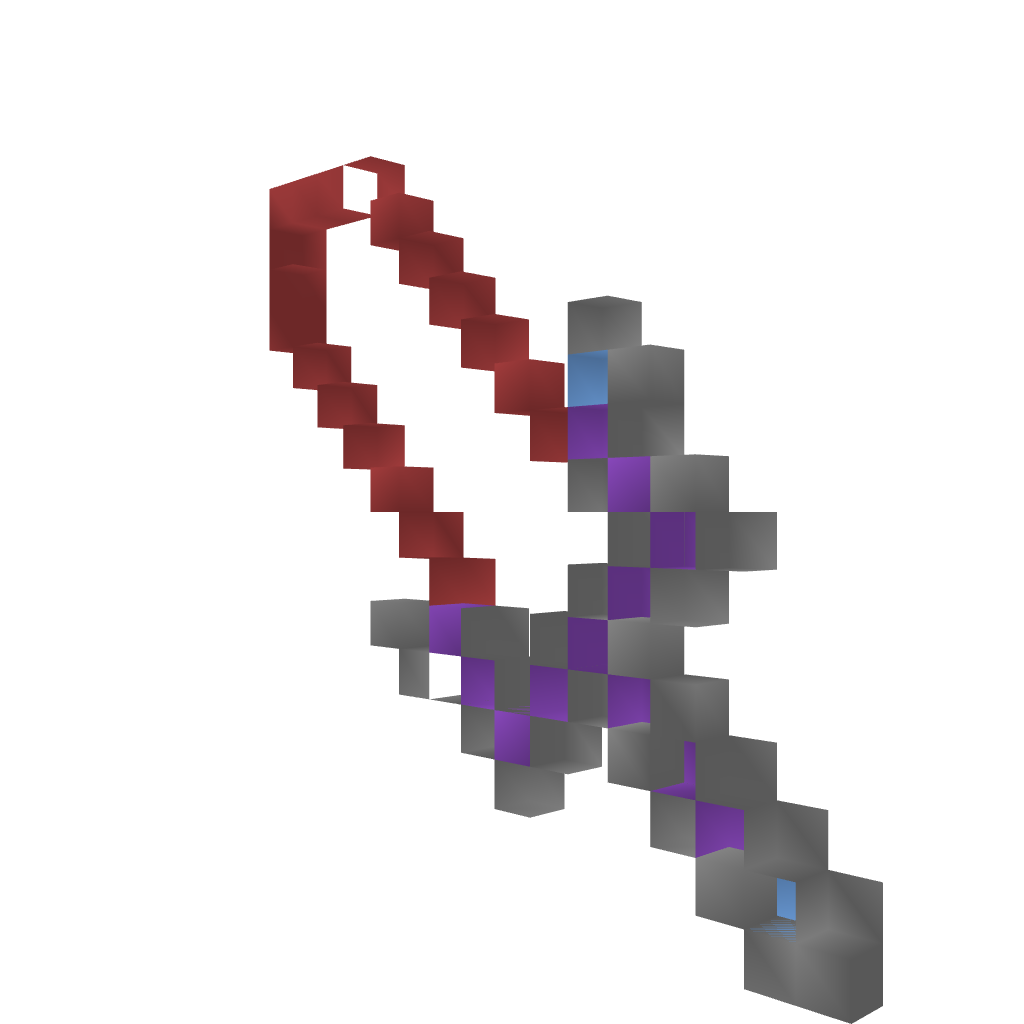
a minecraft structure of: Angel Sword high quality